Question: When you put both an 'href' and a 'data-dismiss="alert"' tag in a link in a Bootstrap alert, you don't get the expected behavior. The expected behavior would be to open the link close the alert. I've seen it do one or the other, but never both.
'''
<div class="alert alert-danger">
<strong>Oh snap!</strong> Links in Bootstrap alerts are broken:
<a target="_blank" href="http://google.com" class="alert-link" data-dismiss="alert">Go to Google on new tab.</a>
</div>
'''
How can I work around this bug?
This question is very similar to this: <URL>, where a very specific answer was given for the case of a single link, which does not apply in my case.
Here's my alert, which hopefully clarifies what I'm trying to do:

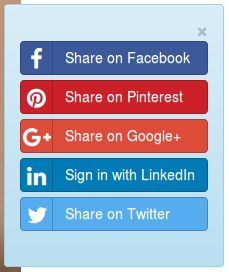
Answer: With multiple links you'll have to approach this problem the other way around. Placing an event listener on the parent & finding the child won't work because there is no reference pass as to which child, specifically was clicked.
Instead, place an event listener on each child link. Then you know specifically what was clicked. After it was clicked, you can trigger your 'closed.bs.alert' manually on the parent, which is easy to find from the child.
'''
$('.alert a').on('click', function (e) {
$(e).parent().trigger('closed.bs.alert');
window.open($(e.target).attr('href'));
});
'''
BS4-ML: <URL>
You can keep it a within the bootstrap paradigm by adding an event listener to each of your links. This is essentially the same thing as the answer in the question you linked, you just need to apply the listener based on a class selector rather than a specific ID. This way you don't need to do anything to handle the removal of the alert.:
'''
$('.alert').on('closed.bs.alert', function (e) {
console.log('Closed, alerted', $(e.target).children('a').attr('href'));
window.open($(e.target).children('a').attr('href'));
})
'''
BS4: <URL>
Very similar to 4, but you'll have to use a custom tag for the URL:
'''
<div class="alert alert-danger">
<strong>Oh snap!</strong> Links in Bootstrap alerts are broken:
<a data-dismiss="alert" data-href="http://www.msn.com" href="#">Go to Google on new tab.</a>
</div>
$('.alert').on('closed.bs.alert', function (e) {
window.open($(e.target).children('a').attr('data-href'));
});
'''
BS3: <URL>
If you wanted more of your own control over the whole process is to write your own JavaScript method to create the link behavior you're after. Implement it in the markup like so:
'''
<div class="alert alert-danger">
<strong>Oh snap!</strong> Links in Bootstrap alerts are broken:
<a href="#" onclick="jsfunc(this, 'http://google.com')">Go to Google on new tab.</a>
</div>
'''
Where 'this' is a reference to the '<a>' tag, so you can do anything now to the 'element' style, and the URL is passed as 'p_url' so you can open the link:
'''
function jsfunc(element, p_url) {
element.parentNode.style.display = 'none';
window.open(p_url);
}
'''
NO BS: <URL>